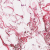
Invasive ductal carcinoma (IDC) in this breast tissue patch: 0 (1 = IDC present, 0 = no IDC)